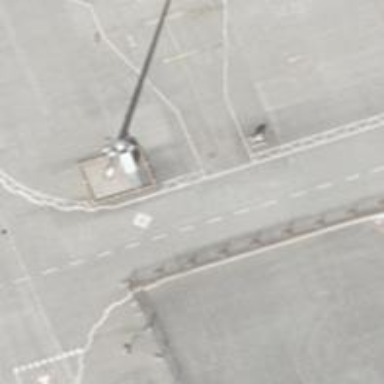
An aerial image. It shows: Parking position at the airport with concrete surface.